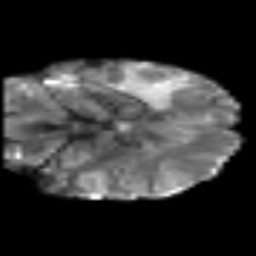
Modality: T2w
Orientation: coronal
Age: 44
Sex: female
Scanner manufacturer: siemens
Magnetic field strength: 3 T
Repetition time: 6.1 s
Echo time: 0.101 s